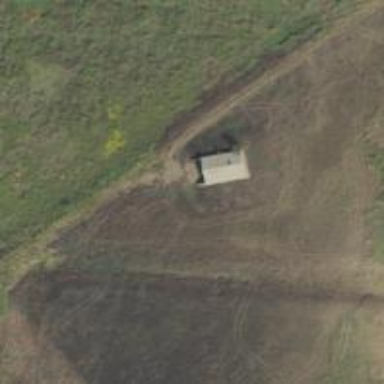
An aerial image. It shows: Military bunker for protection and defense.